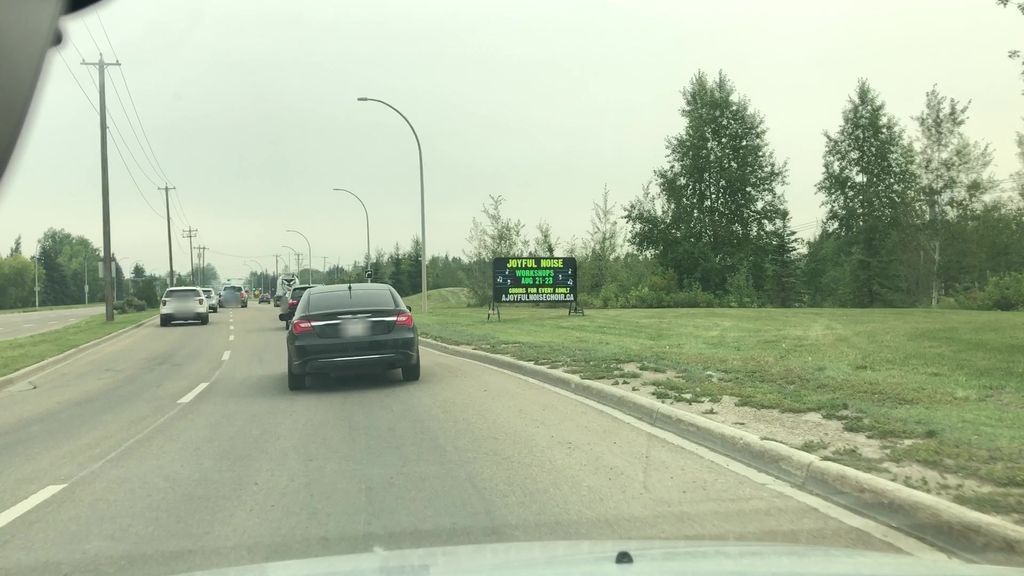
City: edmonton